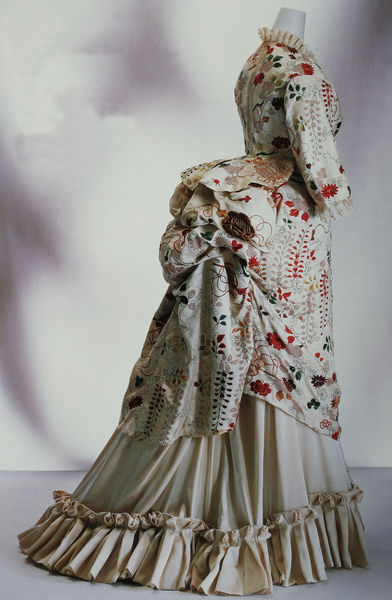
Titel: Kleid
Künstler: William Turner
Standort: Kyoto (Japan)
Institution: Kyoto Costume Institute
Schlagwörter: blau, blätter, schatten, umhang, weiß, grün, ocker, bewegung, blume, blumen, braun, bunt, frau, grau, hintergrund, kleid, licht, profil, rücken, schwarz, blüte, blüten, dame, rot, tuch, beige, mode, muster, ornament, rock, schleife, alt, jacke, barock, falten, kragen, spitze, ärmel, hals, halskrause, zweige, bestickt, gold, kostüm, stoff, saum, blatt, schleifen, puffärmel, rokoko, ranken, schleppe, taille, gesäß, hinter, hintern, japan, rückenansicht, sommer, modell, haltung, creme, klein, blümchen, white, dress, old, seitenansicht, robe, faltenwurf, rüschen, schoß, japanisch, stola, raffung, striche, foto, fotografie, photographie, gang, unterrock, blumenmuster, form, stehkragen, krause, puppe, photo, putz, geblümt, üppig, oberteil, viktorianisch, garderobe, rokokko, volant, gerafft, volants, borde, textil, reifrock, ausgestellt, unbequem, bodenlang, hinterteil, betont, aufgesteckt, elegant, kyoto, frauenmode, blank, mannequin, schöße, schößchen, kitch, ornaente, stehkleid, 19. jahrhundert, po, gbauscht